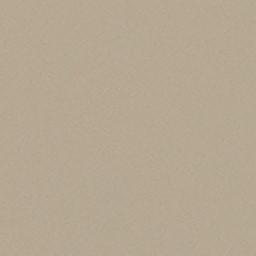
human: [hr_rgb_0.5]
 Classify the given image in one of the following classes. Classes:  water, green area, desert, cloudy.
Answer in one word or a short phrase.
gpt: desert